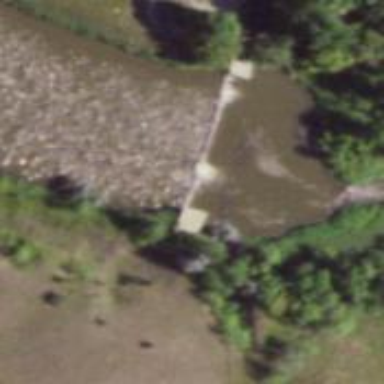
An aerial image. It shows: Dam across waterway.